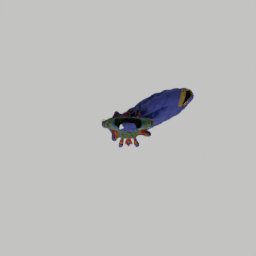
Label: people